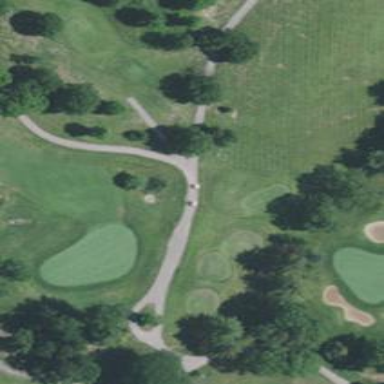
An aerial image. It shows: Service road designated as golf cart path.